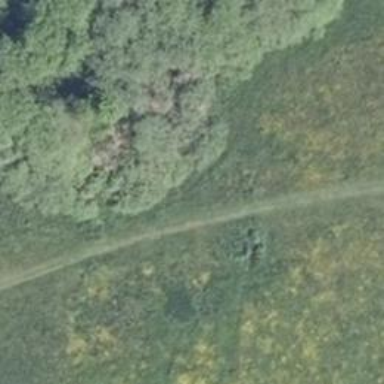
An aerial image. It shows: Grassy path.